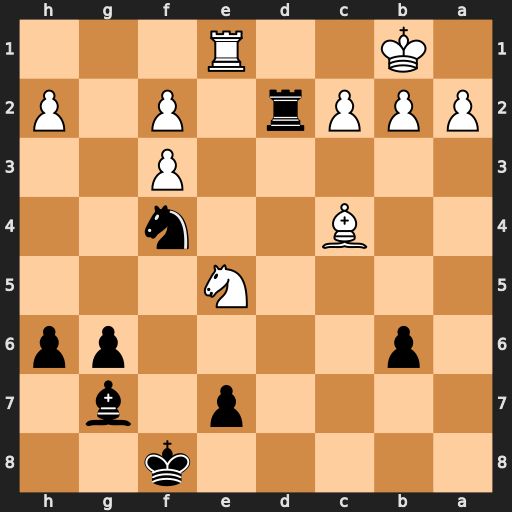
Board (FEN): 5k2/4p1b1/1p4pp/4N3/2B2n2/5P2/PPPr1P1P/1K2R3
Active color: b
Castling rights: -
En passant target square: -
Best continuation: Bxe5 Kc1 Rd4 Rxe5 Rxc4